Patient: sex M, age 78
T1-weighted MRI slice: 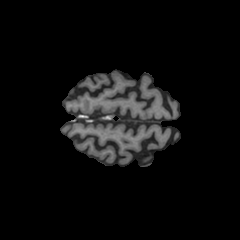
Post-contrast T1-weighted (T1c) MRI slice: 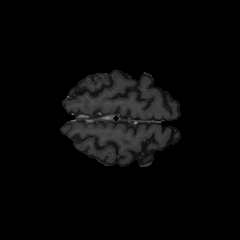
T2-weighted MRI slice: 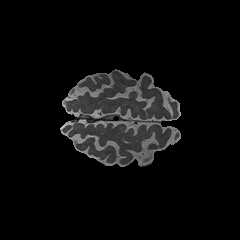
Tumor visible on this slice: no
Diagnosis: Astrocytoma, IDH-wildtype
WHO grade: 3